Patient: sex F, age 58
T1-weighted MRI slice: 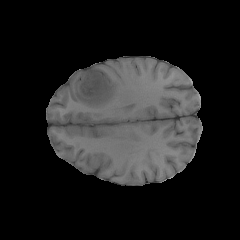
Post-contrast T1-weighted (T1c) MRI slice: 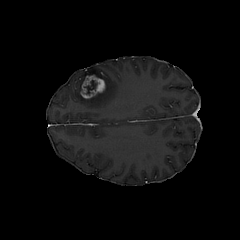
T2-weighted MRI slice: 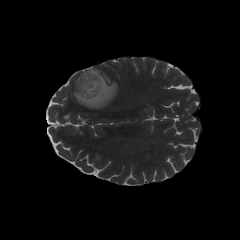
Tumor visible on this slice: yes
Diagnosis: Glioblastoma, IDH-wildtype
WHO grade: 4